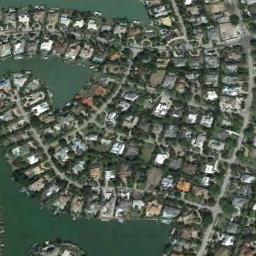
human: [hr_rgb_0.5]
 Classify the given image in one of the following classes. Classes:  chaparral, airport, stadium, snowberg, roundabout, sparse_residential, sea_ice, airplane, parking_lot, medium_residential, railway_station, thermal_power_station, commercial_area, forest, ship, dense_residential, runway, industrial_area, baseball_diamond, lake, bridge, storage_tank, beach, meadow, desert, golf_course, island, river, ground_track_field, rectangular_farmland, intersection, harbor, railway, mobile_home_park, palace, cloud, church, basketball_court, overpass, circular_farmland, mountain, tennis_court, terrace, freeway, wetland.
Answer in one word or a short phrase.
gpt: dense_residential